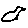
Label: bird